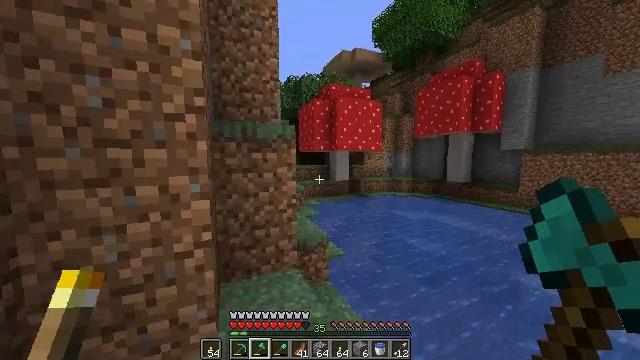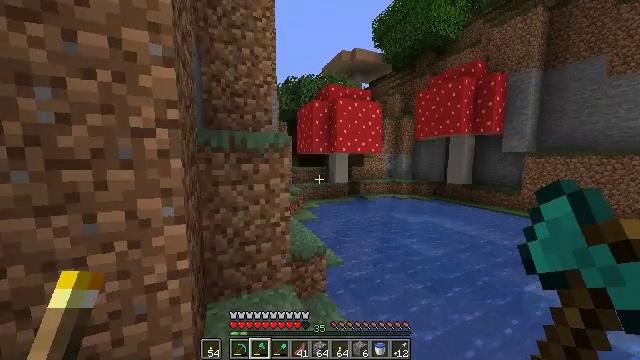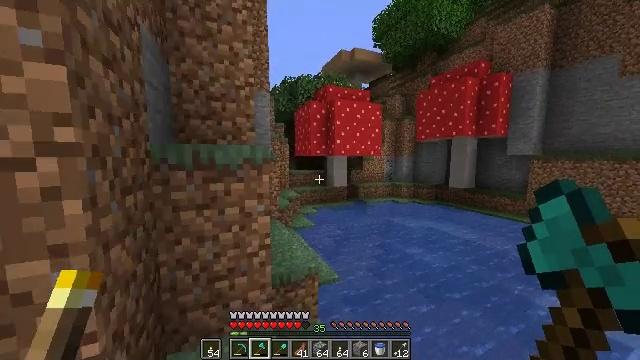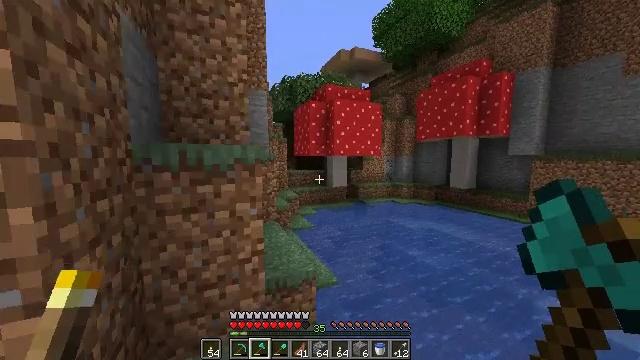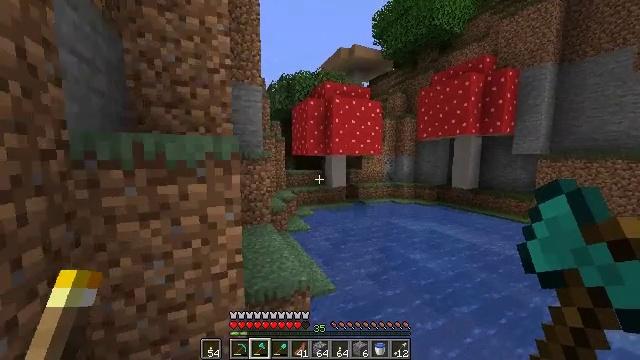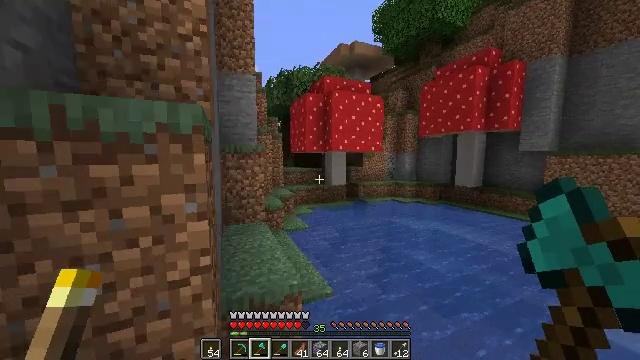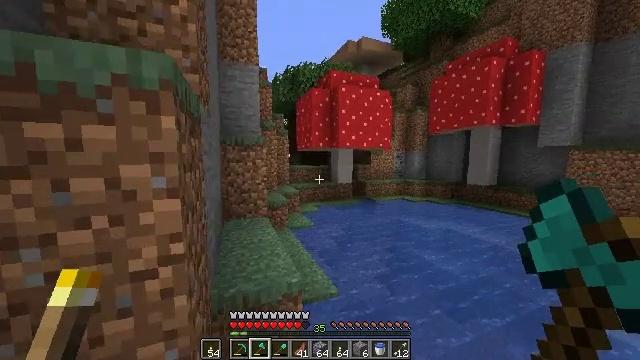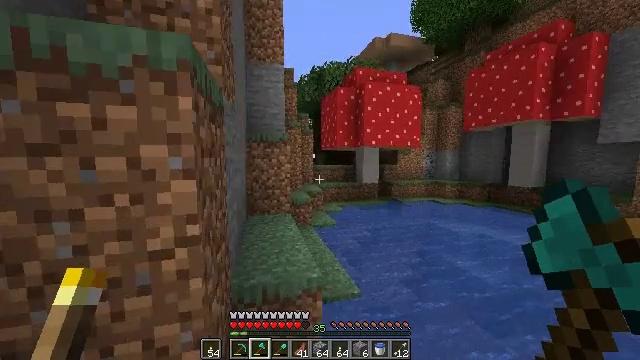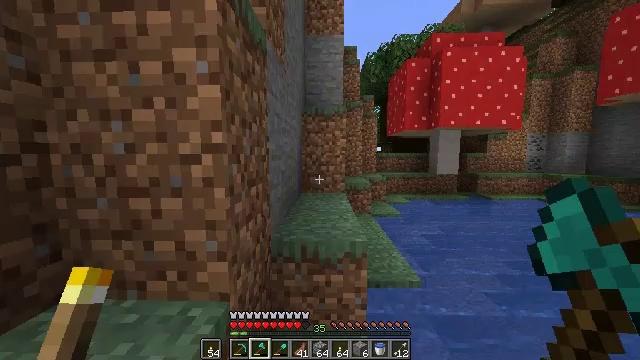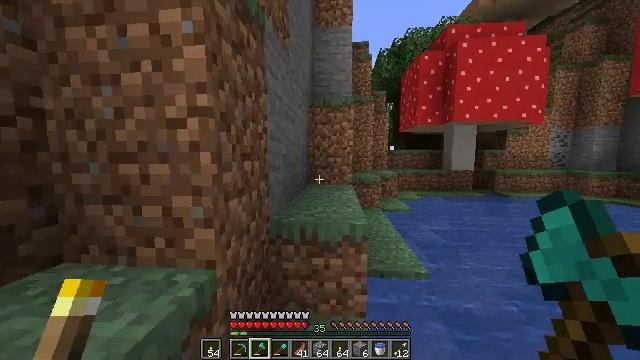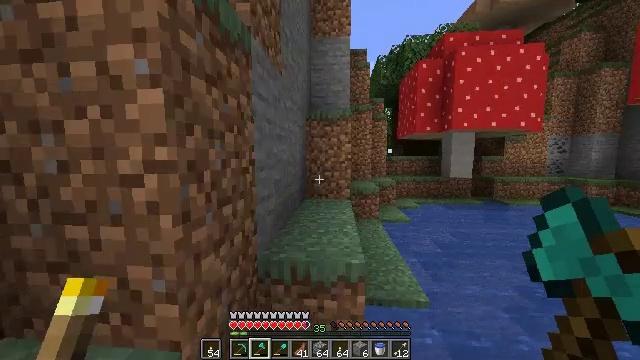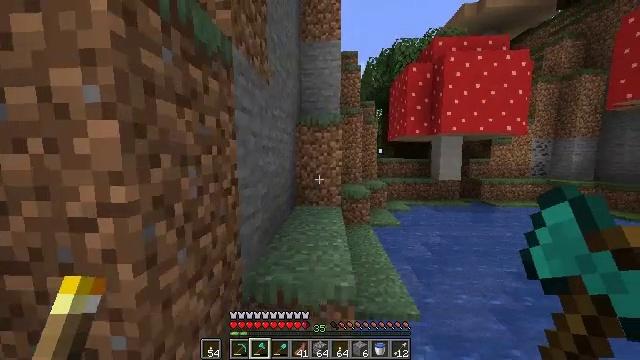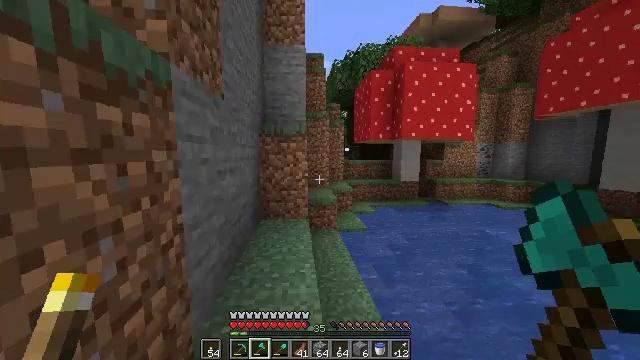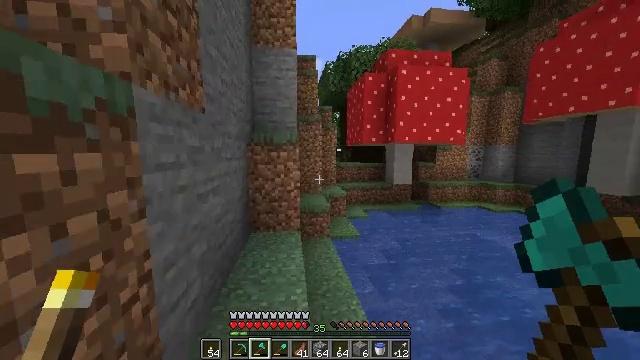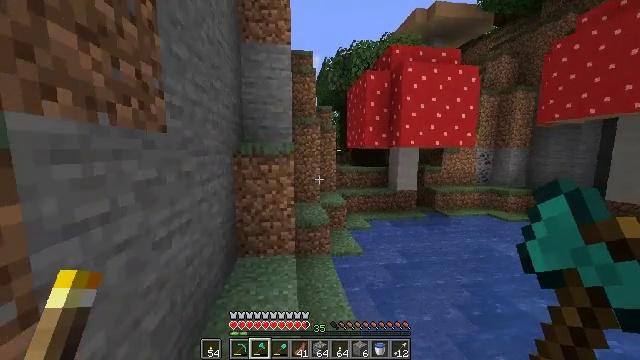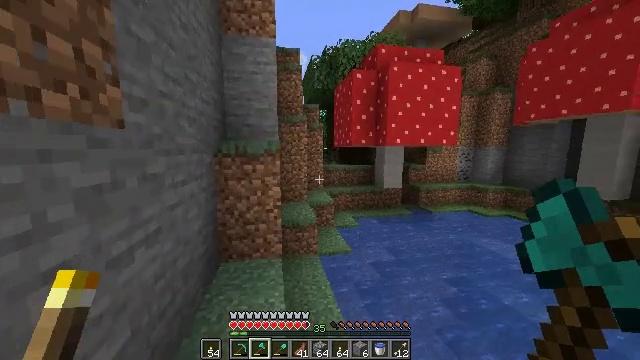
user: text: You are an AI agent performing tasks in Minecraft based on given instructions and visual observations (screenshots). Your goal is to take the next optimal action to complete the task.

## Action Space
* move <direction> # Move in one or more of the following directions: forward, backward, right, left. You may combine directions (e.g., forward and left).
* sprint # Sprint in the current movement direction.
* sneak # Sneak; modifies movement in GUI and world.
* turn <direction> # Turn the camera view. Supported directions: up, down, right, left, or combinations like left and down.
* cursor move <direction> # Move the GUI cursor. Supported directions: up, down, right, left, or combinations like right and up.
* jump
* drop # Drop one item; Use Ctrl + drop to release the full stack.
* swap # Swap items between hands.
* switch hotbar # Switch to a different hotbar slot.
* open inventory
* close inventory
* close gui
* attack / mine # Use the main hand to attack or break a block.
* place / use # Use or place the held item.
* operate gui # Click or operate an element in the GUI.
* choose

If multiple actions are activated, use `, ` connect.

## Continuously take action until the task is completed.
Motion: motion action
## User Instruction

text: Mine oak leaves.
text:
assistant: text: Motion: move forward, sprint, jump
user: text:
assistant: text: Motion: move forward, sprint, jump
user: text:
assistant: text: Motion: move forward, sprint, jump
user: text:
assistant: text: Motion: move forward, sprint, jump
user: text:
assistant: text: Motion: move forward, sprint, jump
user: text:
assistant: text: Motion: move forward, sprint, turn left, jump
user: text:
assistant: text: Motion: move forward, sprint, turn left, jump
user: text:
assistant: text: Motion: move forward and move left, sprint, turn left, jump
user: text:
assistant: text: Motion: move forward and move left, sprint, turn left, jump
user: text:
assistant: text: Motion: move forward, sprint, jump
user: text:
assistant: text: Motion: move forward, sprint, turn right, jump
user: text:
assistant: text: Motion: move forward, sprint, turn right and down, jump
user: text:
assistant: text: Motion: move forward, sprint, turn right, jump
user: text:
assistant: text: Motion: move forward, sprint, jump
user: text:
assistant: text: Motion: move forward, sprint, turn right, jump
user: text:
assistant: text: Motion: move forward and move right, sprint, jump
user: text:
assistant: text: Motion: move forward and move right, sprint, jump
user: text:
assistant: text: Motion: move forward, sprint, turn left and up, jump
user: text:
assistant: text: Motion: move forward, sprint, turn left, jump
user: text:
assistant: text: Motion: move forward, sprint, turn left and up, jump
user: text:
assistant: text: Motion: move forward, sprint, jump
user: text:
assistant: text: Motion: move forward, sprint, jump
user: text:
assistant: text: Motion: move forward, sprint, turn right, jump
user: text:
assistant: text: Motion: move forward, sprint, jump
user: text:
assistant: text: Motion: move forward, sprint, jump
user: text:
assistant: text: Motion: move forward, sprint, jump
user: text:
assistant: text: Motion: move forward, sprint, jump
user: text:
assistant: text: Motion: move forward, sprint, turn right, jump
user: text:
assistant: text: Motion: move forward, sprint, turn right, jump
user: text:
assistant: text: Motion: move forward, sprint, turn right, jump